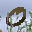
Label: 0